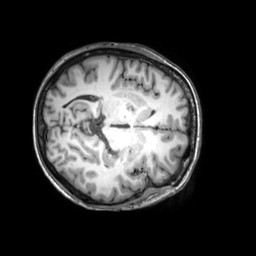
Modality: T1w
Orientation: axial
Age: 44
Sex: female
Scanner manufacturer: philips
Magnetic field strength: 3 T
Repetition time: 0.009896 s
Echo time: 0.004603 s